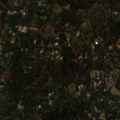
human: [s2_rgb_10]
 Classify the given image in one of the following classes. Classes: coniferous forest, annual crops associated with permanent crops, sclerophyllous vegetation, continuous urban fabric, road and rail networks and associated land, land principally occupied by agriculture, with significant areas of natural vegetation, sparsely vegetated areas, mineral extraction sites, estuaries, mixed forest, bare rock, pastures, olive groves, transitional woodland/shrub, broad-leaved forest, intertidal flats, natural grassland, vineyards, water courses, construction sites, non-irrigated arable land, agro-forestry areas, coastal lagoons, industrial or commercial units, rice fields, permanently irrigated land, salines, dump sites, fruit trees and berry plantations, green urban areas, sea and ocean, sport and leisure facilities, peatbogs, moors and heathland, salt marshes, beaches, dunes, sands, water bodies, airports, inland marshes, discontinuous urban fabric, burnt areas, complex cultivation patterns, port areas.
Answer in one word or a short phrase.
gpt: annual crops associated with permanent crops, land principally occupied by agriculture, with significant areas of natural vegetation, sclerophyllous vegetation